Question: I have been searching both google and other SO questions but none really describe my situation.
I often create a copy of a project when I have a major feature working, so that I don't destroy it when I keep coding. Currently I am just copying the project in eclipse and renaming it to something like "MyProject2.0". This leaves my workspace VERY cluttered though.

Those are not huge upgrades, for normal versioning this is x.0.z, x.1.z, x.2.z at best. Should I just use Git or something similar? I am looking for a way to keep the old code(easily at hand) but also not clutter up my workspace like this.
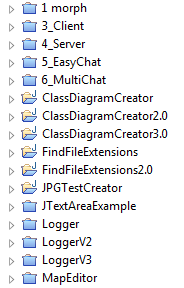
Answer: Any version control system will help. I've used rcs, cvs, svn and git along the way, any of them will do the trick for you. Choosing a revision control system, especially if you are a soloist is personal choice. You may want to consider git, as it is quite a good tool for what you are describing. GIT is well described on the git site with practical examples. Using it will surely get rid of your clutter. You should specifically read up on the <URL> that describes how to work with branches in a git controlled project. Also look at "stashing" in git, you'll see what I mean about git being nice for solo projects.